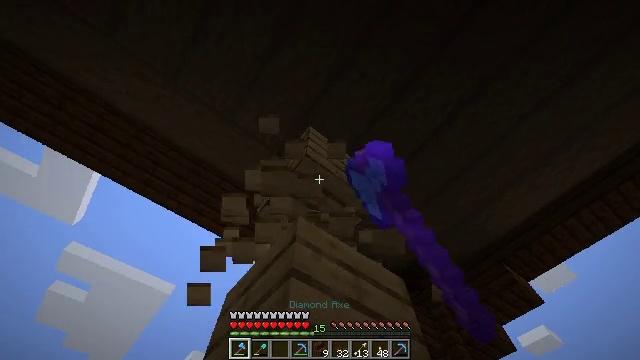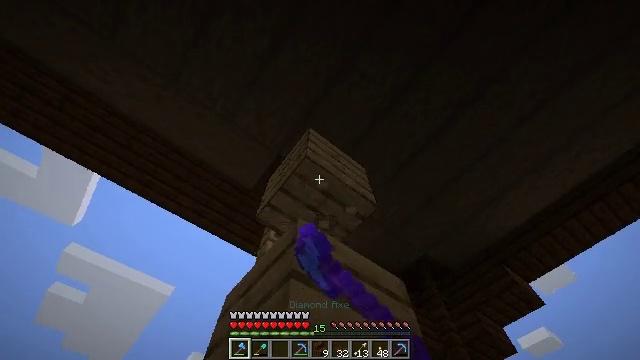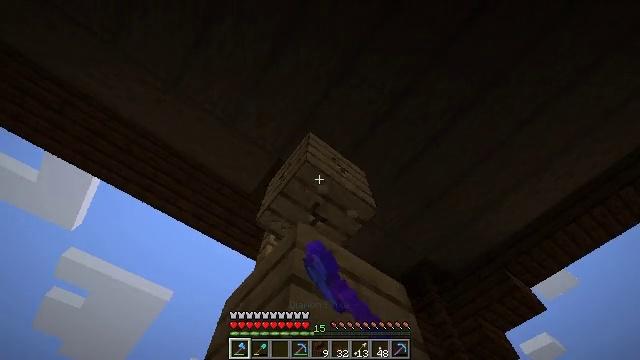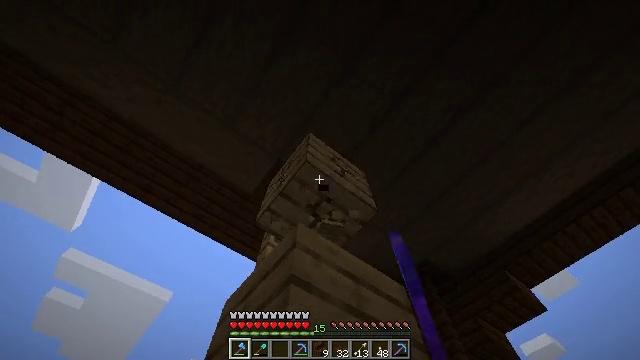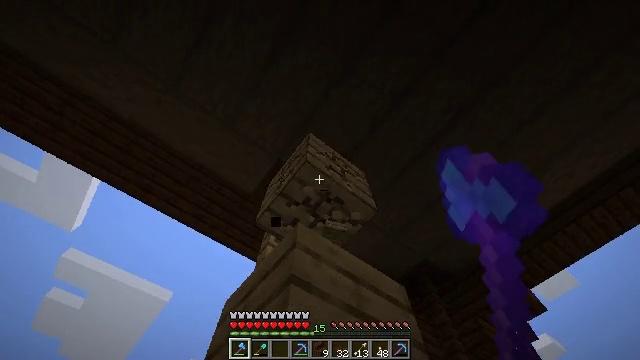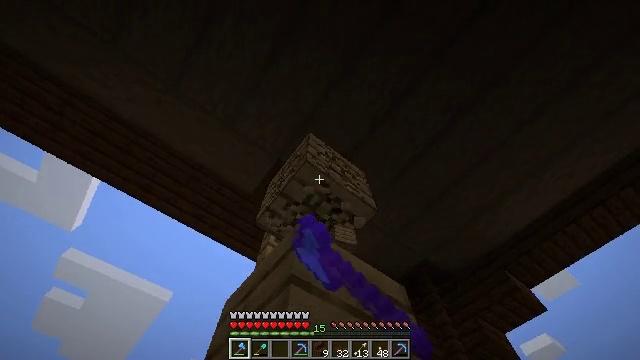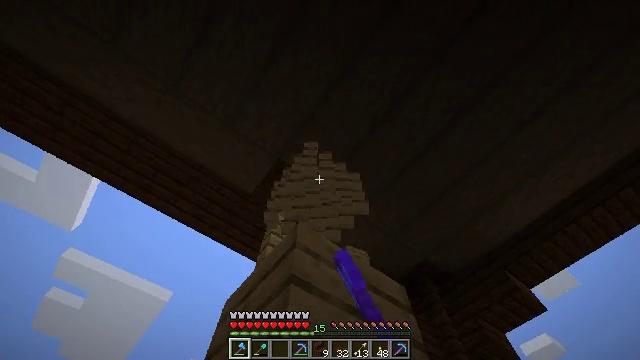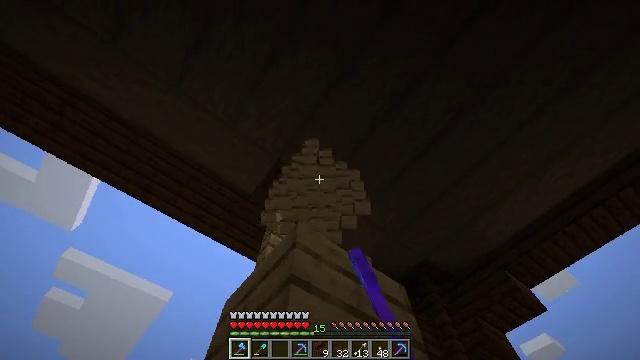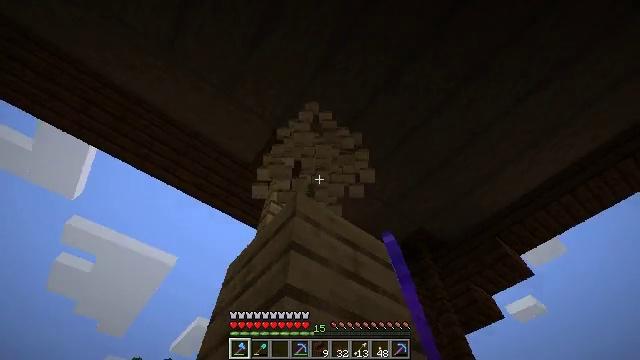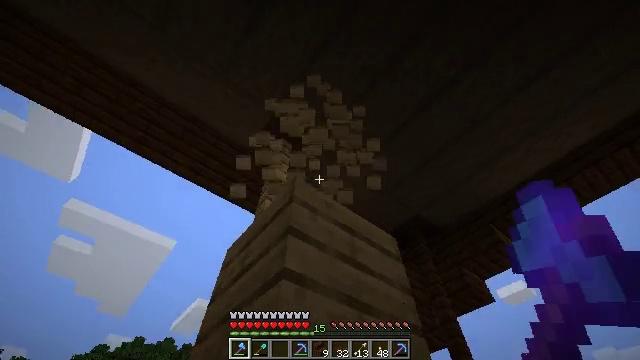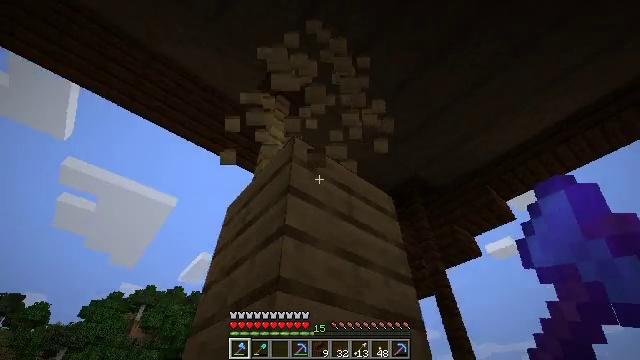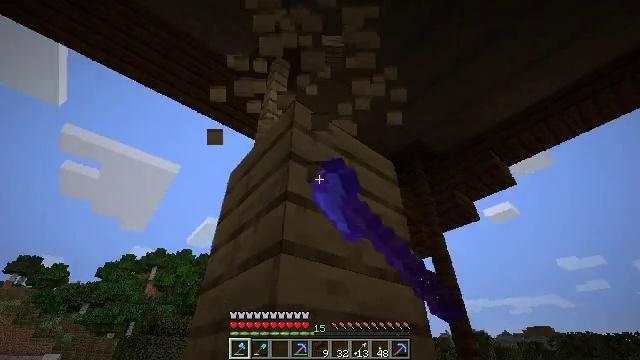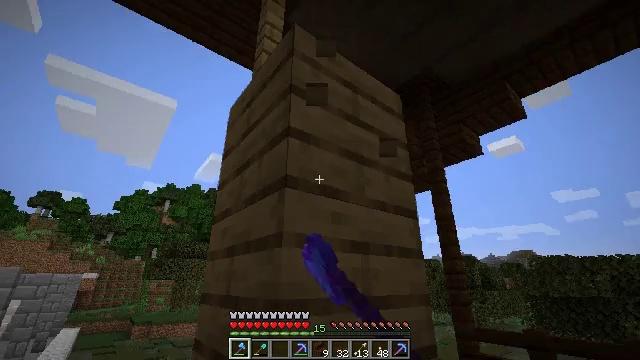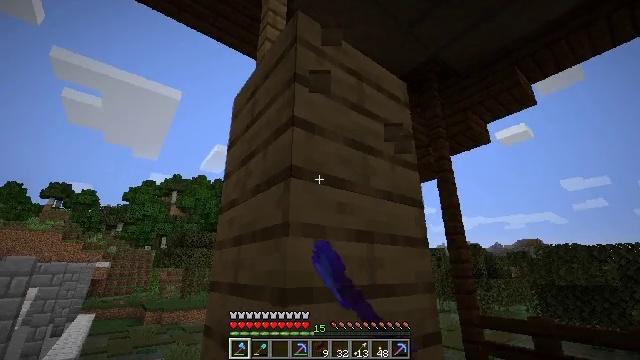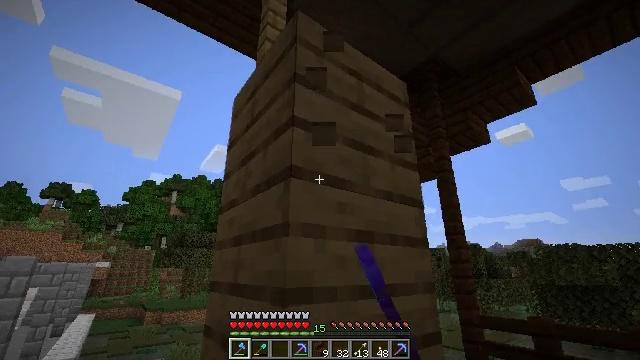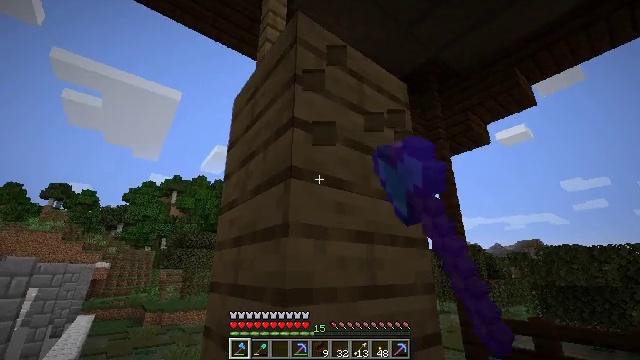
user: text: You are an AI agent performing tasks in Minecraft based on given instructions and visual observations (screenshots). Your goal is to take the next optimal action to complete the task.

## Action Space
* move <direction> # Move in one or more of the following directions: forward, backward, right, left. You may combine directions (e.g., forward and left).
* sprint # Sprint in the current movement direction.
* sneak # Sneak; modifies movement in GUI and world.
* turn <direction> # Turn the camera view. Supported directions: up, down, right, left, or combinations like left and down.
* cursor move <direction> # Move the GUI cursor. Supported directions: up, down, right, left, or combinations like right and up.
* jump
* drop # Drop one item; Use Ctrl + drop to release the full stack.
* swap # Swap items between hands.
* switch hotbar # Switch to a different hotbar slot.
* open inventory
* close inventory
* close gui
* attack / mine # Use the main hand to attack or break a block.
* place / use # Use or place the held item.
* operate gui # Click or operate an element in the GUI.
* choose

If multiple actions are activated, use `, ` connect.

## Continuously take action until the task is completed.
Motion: motion action
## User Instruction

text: Mine planks.
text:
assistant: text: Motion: attack / mine
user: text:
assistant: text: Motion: attack / mine
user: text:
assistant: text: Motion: attack / mine
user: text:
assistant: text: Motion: attack / mine
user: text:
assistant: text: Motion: attack / mine
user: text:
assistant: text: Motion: attack / mine
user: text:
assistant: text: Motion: attack / mine
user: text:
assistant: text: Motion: turn down, attack / mine
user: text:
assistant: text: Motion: turn down, attack / mine
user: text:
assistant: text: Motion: turn down, attack / mine
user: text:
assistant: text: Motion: turn down, attack / mine
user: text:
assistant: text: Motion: turn down, attack / mine
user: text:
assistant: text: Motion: turn left and down, attack / mine
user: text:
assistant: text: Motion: attack / mine
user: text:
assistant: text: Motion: attack / mine
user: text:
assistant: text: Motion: attack / mine
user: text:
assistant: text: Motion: turn left, attack / mine
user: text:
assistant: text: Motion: attack / mine
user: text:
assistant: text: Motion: attack / mine
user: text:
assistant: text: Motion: attack / mine
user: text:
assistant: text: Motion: attack / mine
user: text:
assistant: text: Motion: attack / mine
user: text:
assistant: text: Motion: attack / mine
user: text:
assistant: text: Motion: turn down, attack / mine
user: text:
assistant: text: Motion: turn down, attack / mine
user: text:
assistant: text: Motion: turn down, attack / mine
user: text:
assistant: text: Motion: attack / mine
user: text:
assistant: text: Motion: attack / mine
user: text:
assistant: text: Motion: attack / mine
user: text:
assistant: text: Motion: attack / mine